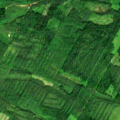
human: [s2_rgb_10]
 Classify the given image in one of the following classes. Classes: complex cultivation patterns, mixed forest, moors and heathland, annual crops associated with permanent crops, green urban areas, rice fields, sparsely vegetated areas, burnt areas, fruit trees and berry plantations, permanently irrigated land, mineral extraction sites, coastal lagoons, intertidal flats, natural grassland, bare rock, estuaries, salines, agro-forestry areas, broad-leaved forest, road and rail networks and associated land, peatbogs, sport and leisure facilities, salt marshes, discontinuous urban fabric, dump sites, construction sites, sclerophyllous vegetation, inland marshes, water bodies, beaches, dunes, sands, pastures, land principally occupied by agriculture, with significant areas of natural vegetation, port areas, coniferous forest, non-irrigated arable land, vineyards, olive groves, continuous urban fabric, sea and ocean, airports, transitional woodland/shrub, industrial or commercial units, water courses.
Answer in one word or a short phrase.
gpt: coniferous forest, mixed forest, transitional woodland/shrub